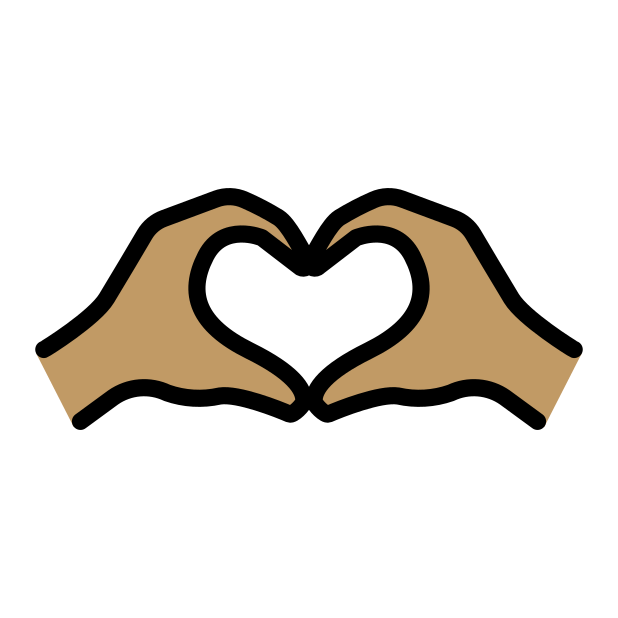
heart hands: medium skin tone